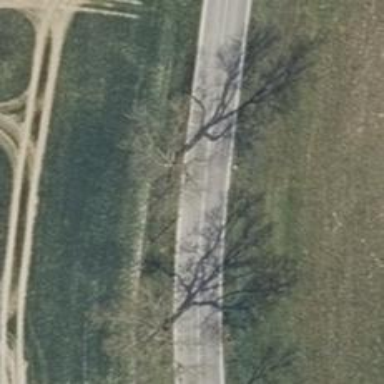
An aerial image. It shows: Deciduous broadleaved tree.